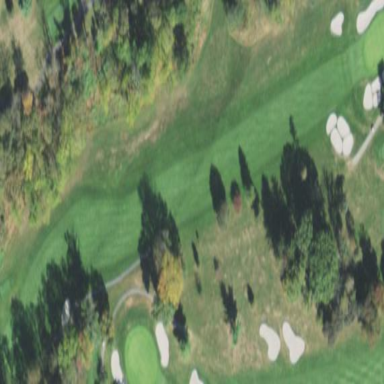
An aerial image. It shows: Grassy area designated as golf fairway.